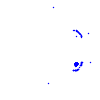
Particle: kaon